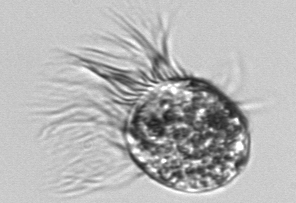
Label: Pelagostrobilidium